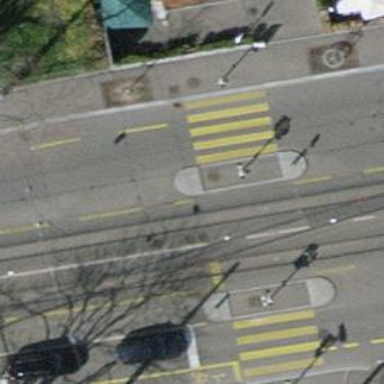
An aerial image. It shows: Tram crossing on the railway.